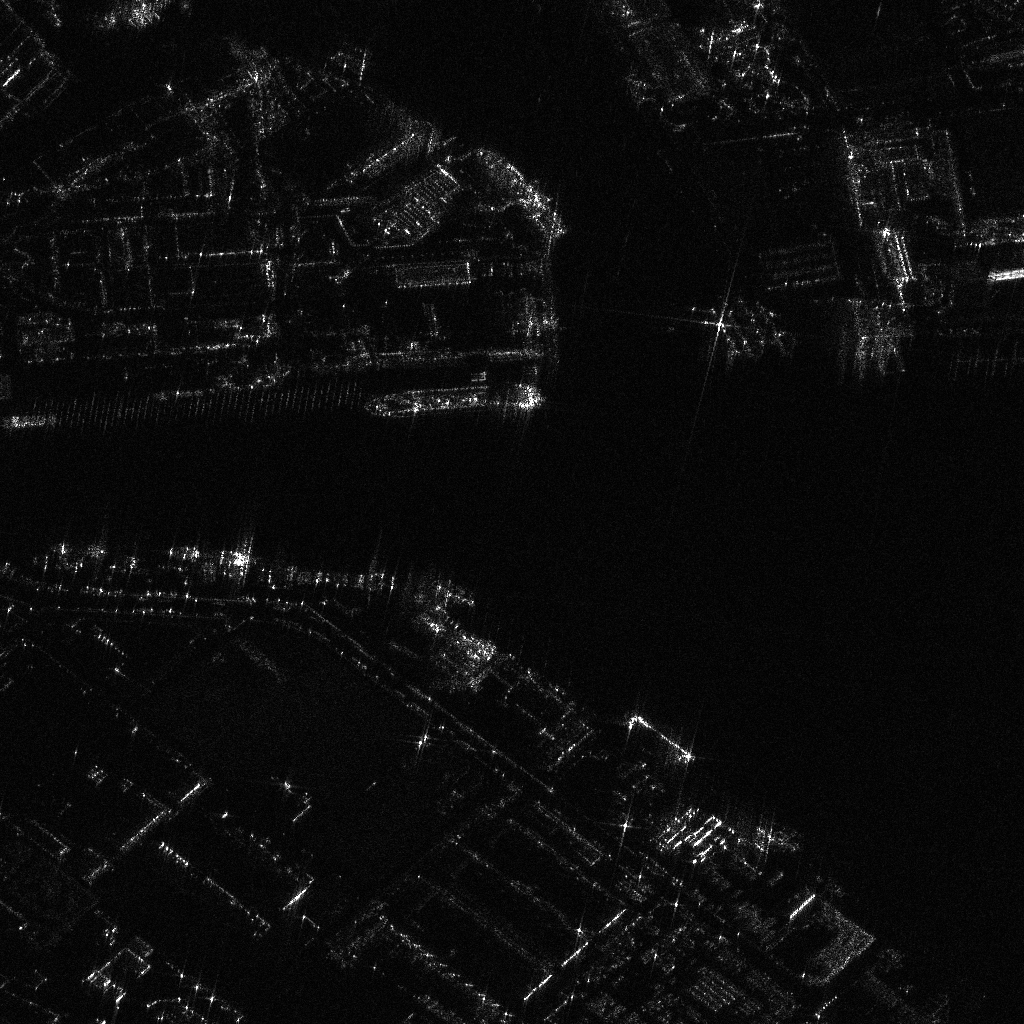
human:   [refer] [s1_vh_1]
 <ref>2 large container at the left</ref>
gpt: <box>[[16, 53, 25, 55, 3], [4, 53, 13, 55, 3]]</box>

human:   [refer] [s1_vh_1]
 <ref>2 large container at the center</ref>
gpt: <box>[[42, 30, 46, 47, 90], [27, 55, 38, 58, 3]]</box>